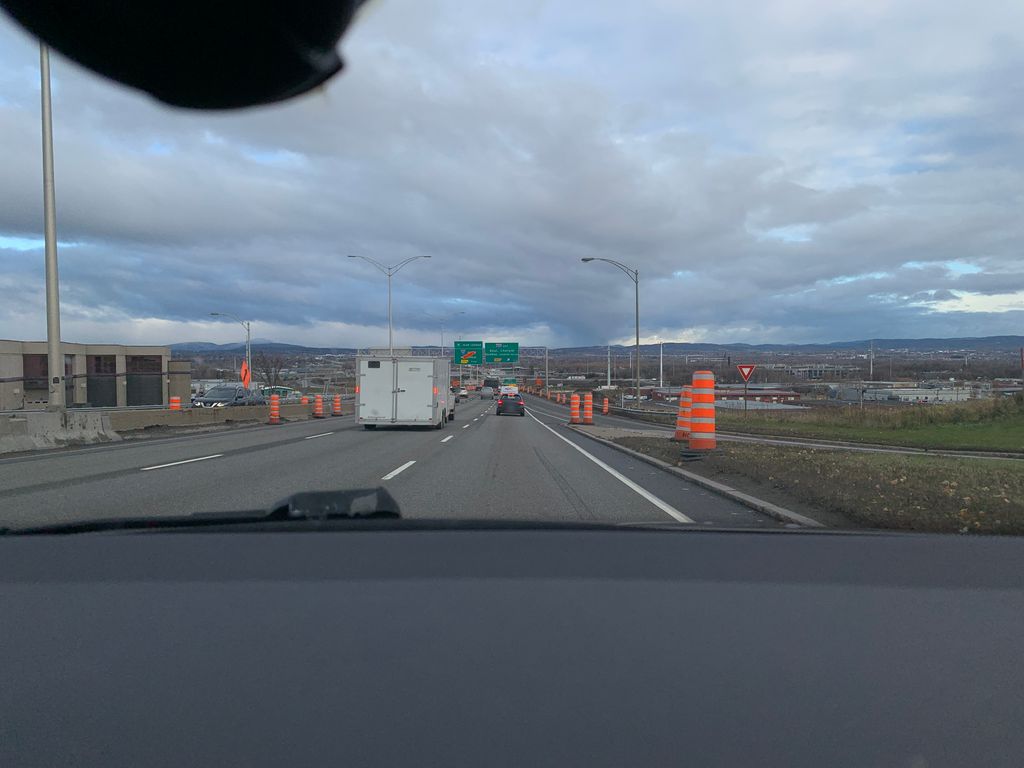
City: quebec_city